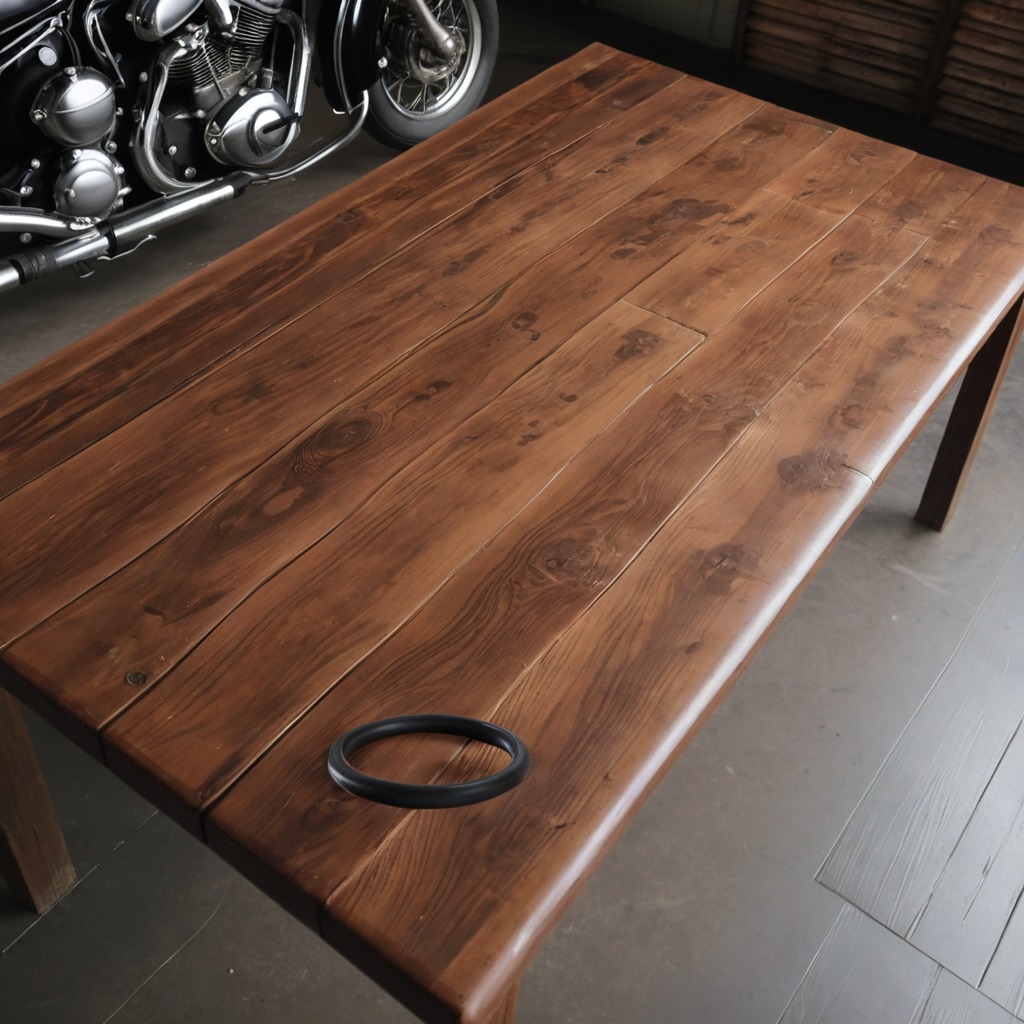
A rubber O-ring is lying on the oil-spilled wooden table in a vintage motorcycle garage.